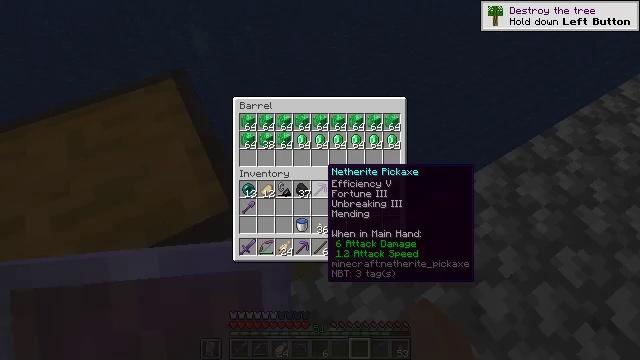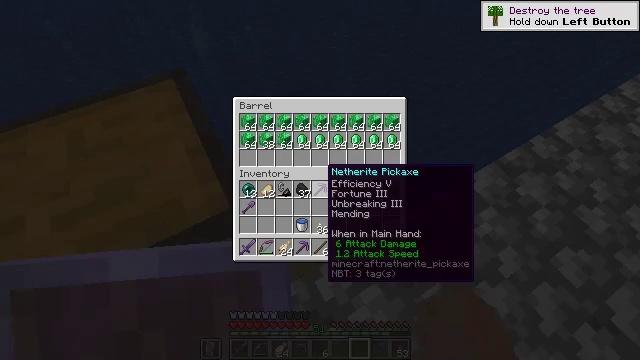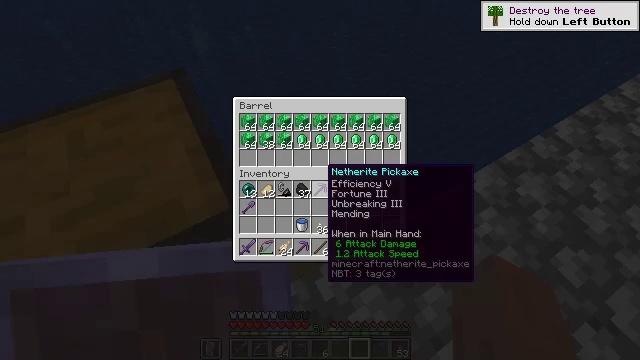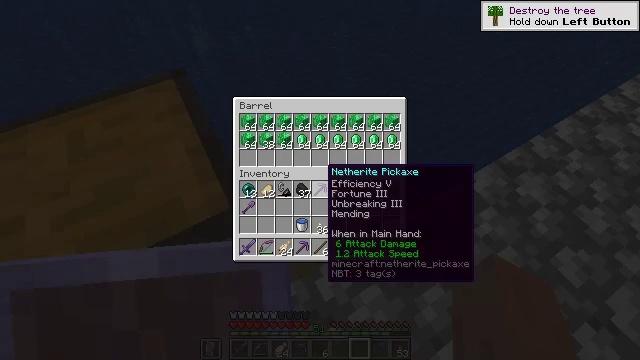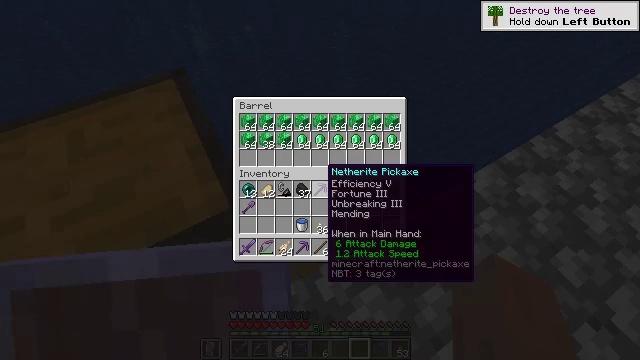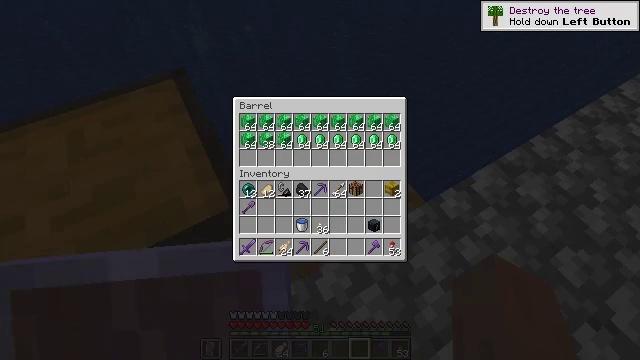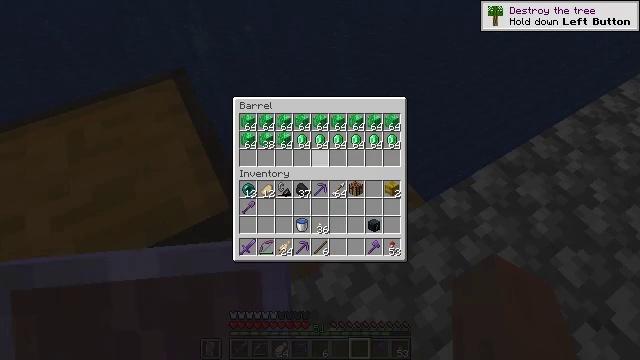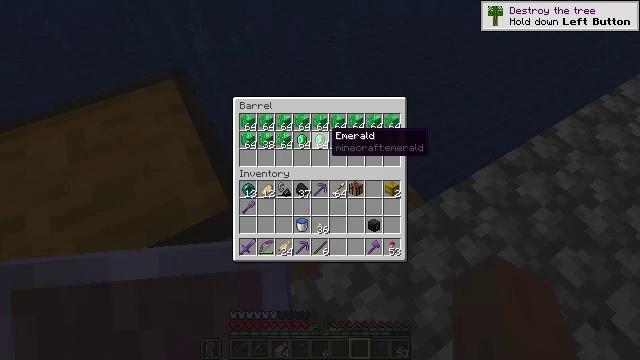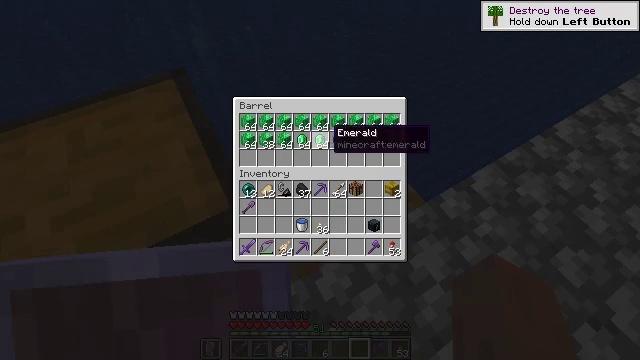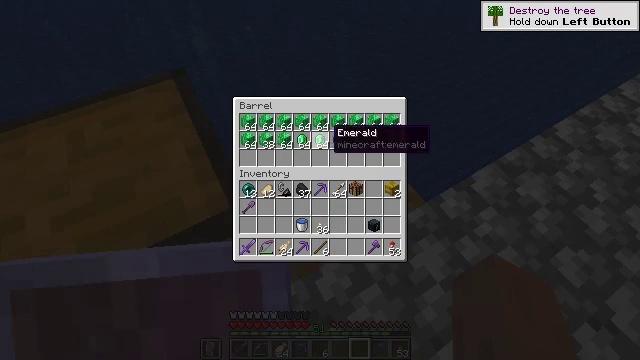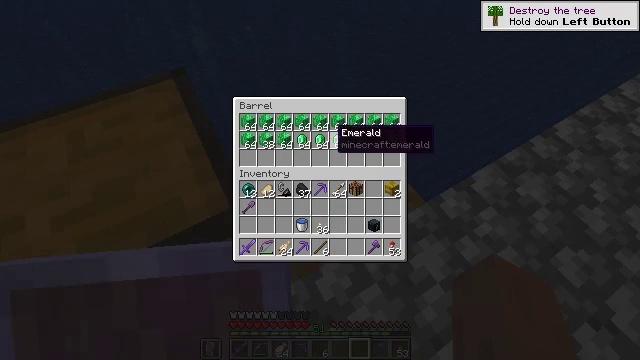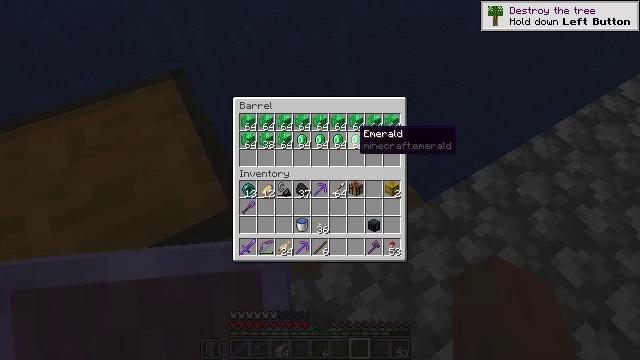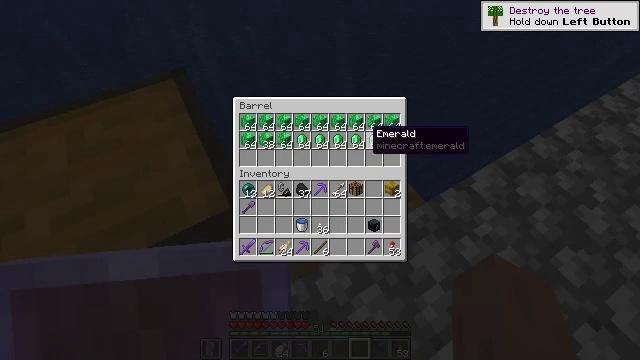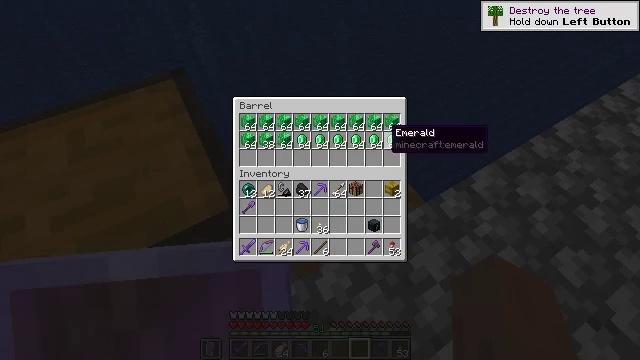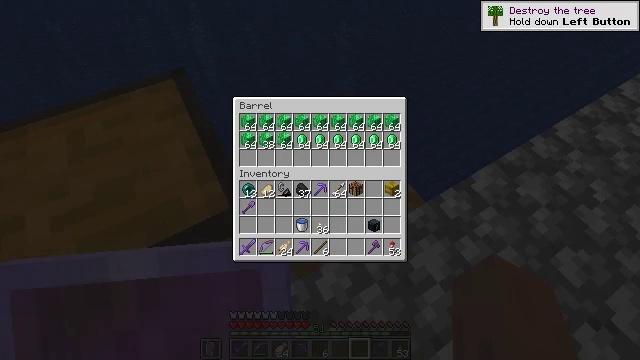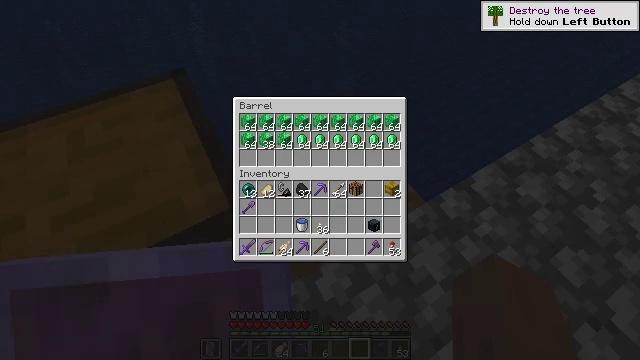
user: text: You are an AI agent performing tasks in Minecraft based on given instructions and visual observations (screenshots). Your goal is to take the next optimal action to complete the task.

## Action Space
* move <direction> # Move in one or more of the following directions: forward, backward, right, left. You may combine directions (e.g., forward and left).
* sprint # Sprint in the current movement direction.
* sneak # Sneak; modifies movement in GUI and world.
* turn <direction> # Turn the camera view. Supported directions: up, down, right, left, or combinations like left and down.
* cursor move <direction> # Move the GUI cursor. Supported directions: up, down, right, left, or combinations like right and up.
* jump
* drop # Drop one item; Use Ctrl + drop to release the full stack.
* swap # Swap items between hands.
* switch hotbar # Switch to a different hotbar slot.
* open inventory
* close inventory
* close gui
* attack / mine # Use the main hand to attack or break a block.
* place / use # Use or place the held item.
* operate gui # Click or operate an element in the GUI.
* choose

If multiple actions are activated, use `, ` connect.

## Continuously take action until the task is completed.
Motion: motion action
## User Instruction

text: Combine iron nuggets and a torch to create a lantern.
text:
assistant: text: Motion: no_op
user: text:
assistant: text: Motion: no_op
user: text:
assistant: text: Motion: no_op
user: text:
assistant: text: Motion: no_op
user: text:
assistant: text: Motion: no_op
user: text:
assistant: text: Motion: turn up
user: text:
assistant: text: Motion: turn up
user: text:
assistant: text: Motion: sneak
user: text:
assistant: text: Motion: sneak
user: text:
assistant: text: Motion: sneak
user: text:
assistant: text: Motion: sneak, turn right
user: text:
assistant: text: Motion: sneak, turn right
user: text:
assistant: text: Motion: sneak, turn right
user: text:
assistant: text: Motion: sneak, turn right
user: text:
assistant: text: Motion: sneak
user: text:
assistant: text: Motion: sneak
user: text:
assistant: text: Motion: sneak
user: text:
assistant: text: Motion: sneak
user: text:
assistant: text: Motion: sneak
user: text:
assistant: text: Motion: sneak
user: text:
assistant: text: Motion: sneak
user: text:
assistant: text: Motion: sneak
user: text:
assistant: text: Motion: sneak
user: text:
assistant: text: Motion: sneak
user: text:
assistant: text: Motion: sneak
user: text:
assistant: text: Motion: sneak, attack / mine
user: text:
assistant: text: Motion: sneak, attack / mine
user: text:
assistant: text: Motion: sneak, attack / mine
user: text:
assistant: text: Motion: no_op
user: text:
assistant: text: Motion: no_op